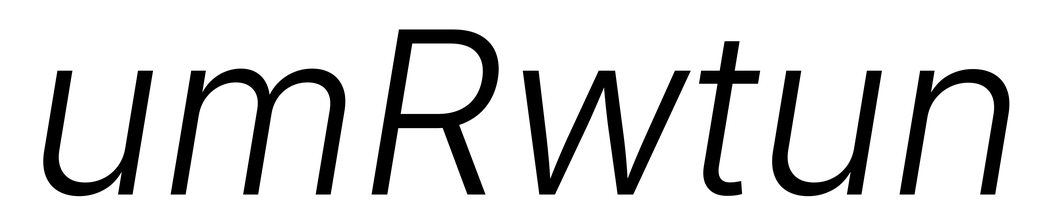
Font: Inter-Italic_Light_Italic